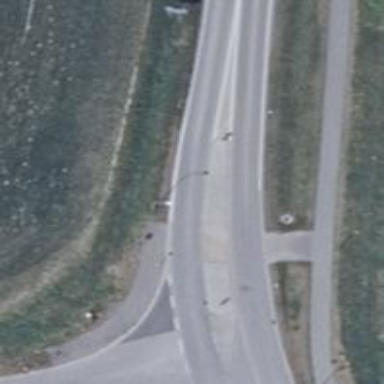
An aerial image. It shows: Secondary road.